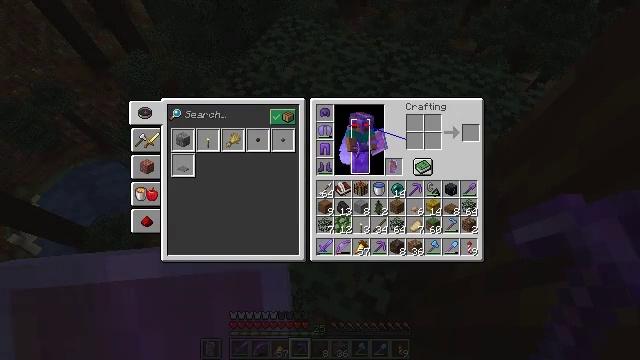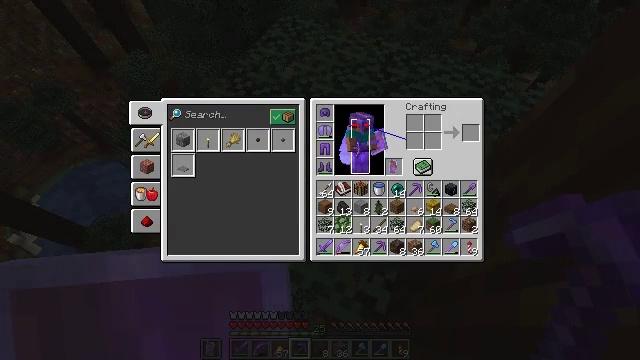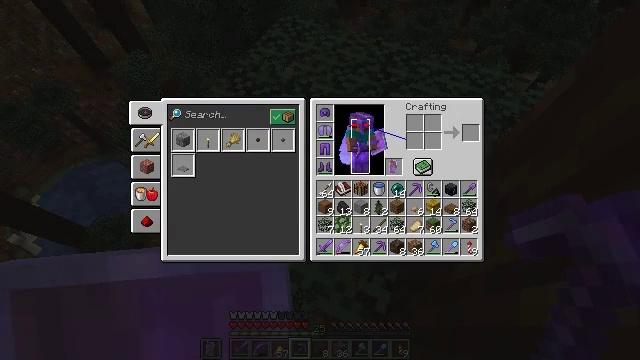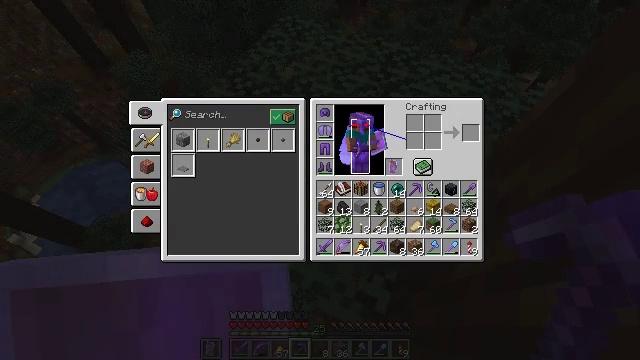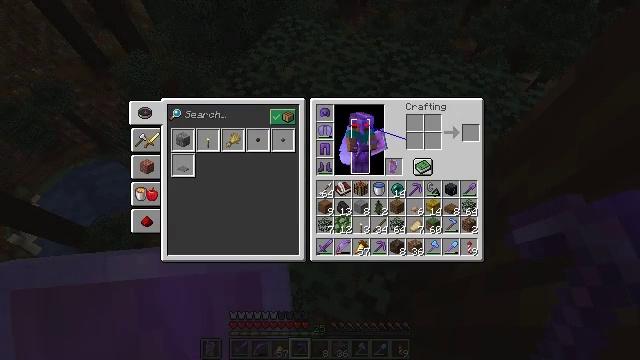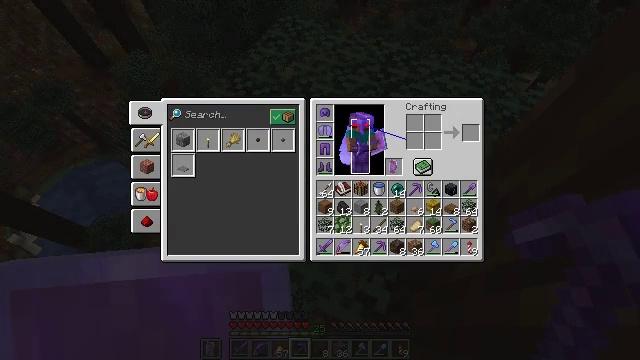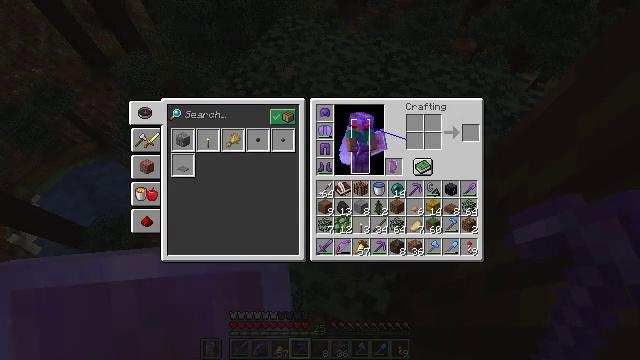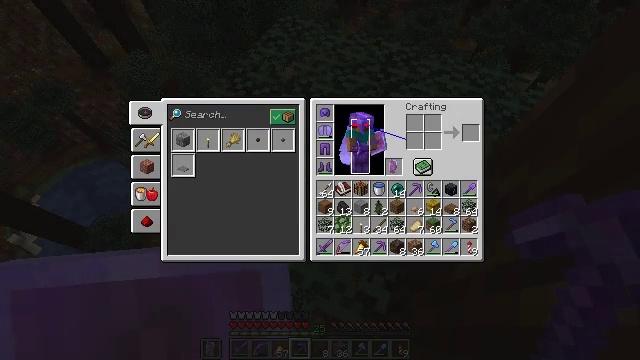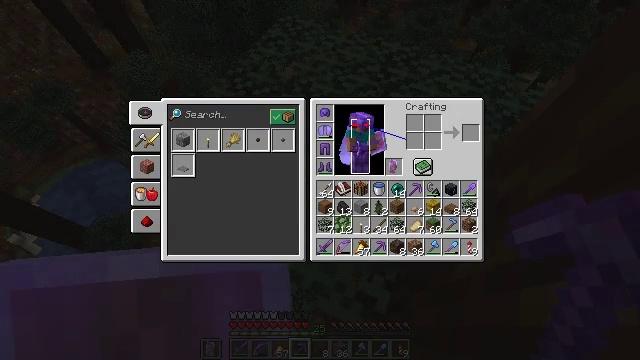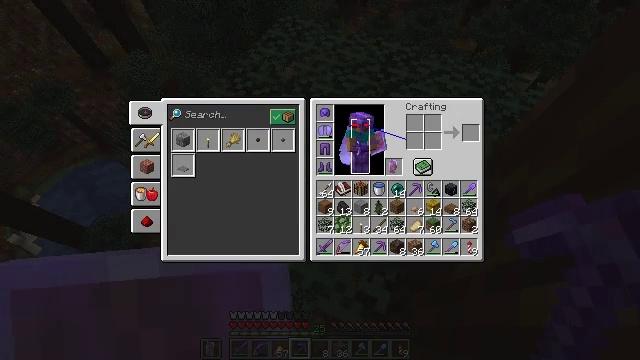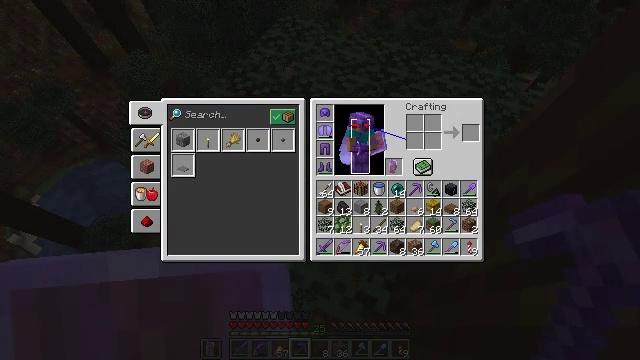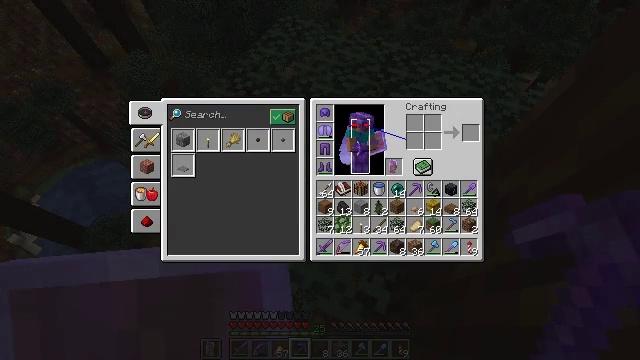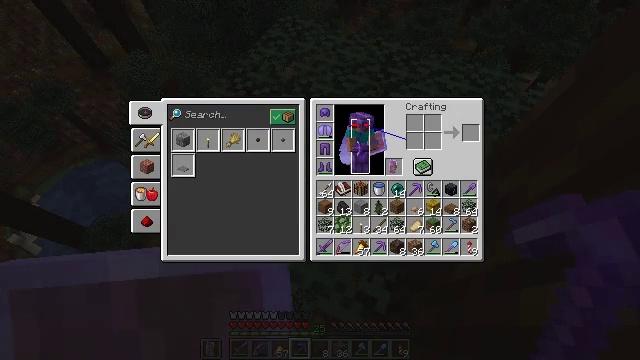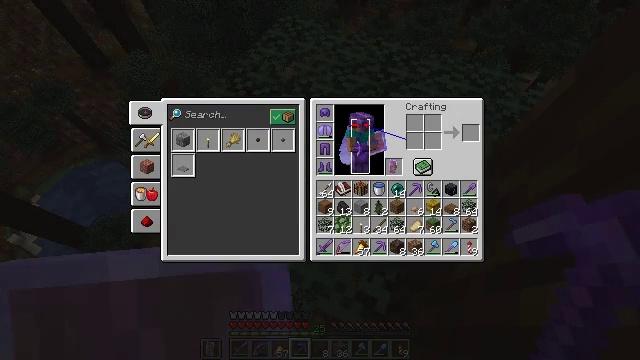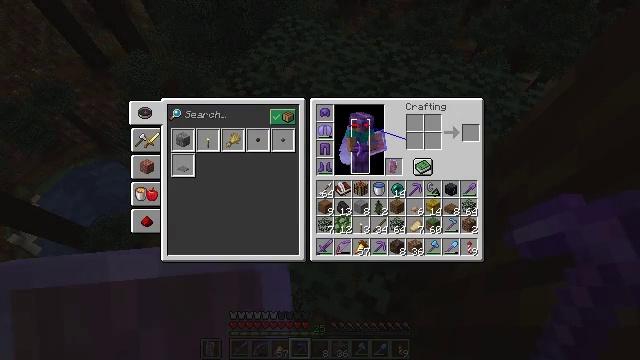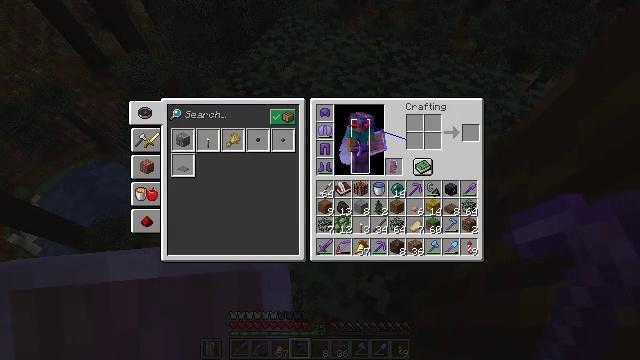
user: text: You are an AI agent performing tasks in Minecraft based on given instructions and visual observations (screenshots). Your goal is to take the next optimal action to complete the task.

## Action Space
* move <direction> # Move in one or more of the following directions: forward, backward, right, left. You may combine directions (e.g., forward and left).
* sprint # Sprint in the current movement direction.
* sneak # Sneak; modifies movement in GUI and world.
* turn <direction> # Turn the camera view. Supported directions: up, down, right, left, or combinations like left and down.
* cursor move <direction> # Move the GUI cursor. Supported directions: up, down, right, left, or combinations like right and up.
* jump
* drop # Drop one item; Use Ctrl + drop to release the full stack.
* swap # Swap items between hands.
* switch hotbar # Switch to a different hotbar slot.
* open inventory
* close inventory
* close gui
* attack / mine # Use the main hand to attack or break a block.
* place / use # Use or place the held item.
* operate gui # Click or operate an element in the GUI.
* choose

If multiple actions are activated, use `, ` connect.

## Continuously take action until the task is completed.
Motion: motion action
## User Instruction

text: Remove a brown mushroom from the inventory.
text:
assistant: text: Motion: no_op
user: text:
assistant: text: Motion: no_op
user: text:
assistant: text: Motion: no_op
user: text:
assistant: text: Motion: no_op
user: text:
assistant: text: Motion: no_op
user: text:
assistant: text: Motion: no_op
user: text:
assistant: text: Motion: no_op
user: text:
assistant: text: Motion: no_op
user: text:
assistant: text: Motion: no_op
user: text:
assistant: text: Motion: no_op
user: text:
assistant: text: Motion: no_op
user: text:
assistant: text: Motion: no_op
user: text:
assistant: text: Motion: no_op
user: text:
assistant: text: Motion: no_op
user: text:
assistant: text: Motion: no_op
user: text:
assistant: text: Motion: no_op
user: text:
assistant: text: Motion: no_op
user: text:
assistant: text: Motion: no_op
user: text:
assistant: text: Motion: no_op
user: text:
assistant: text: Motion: no_op
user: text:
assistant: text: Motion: no_op
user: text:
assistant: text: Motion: no_op
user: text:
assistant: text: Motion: turn left and up
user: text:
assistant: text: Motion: turn left and up
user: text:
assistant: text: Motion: turn left and up
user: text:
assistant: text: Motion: turn left and up
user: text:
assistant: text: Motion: turn left and up
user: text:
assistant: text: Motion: turn right and up
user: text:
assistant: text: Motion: turn right and up
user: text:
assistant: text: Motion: turn right and up